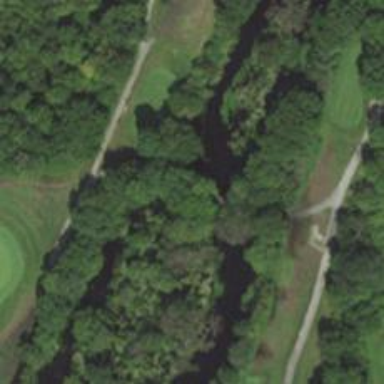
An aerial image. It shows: Path designed for golf carts.